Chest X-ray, PA view. Patient: 44 years old, sex F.
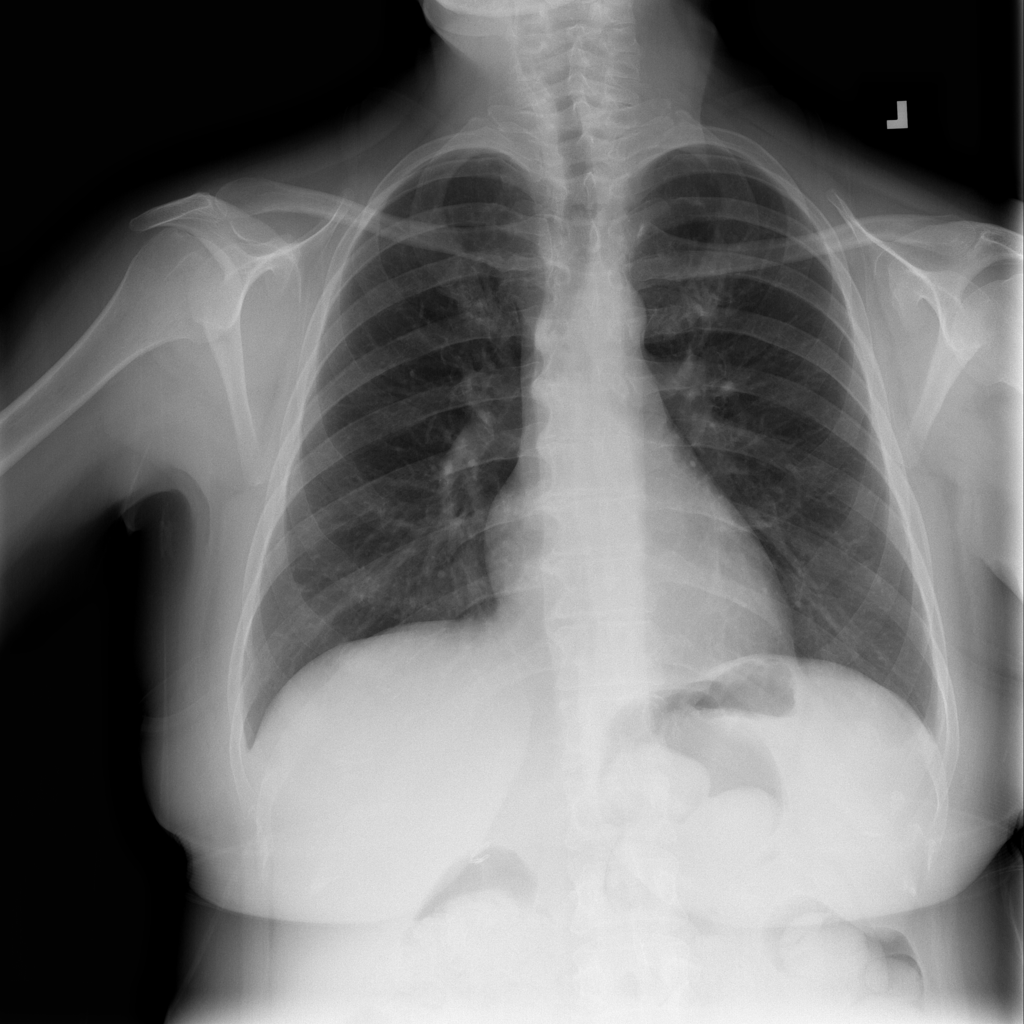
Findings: No Finding